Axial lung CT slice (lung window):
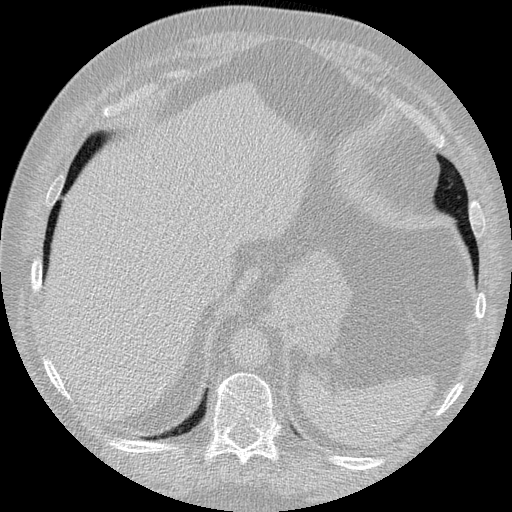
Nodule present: no